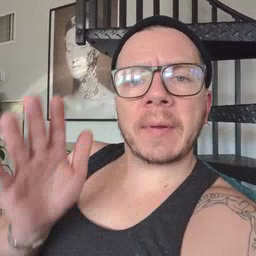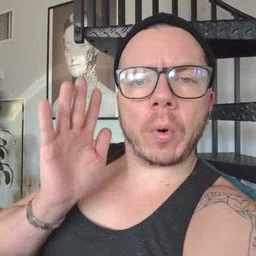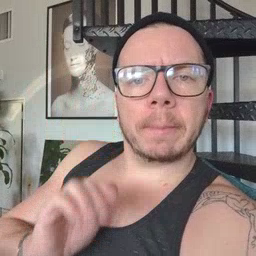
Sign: before